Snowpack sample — Buffalo Mountain, Silverthorne, Colorado, USA (2/22/26, 2:02 PM MST)
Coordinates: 39.622, -106.113
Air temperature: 33 °F
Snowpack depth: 63 cm
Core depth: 30 cm
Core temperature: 26.6 °F
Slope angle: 11°, slope face: 116°
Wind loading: low
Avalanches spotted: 0
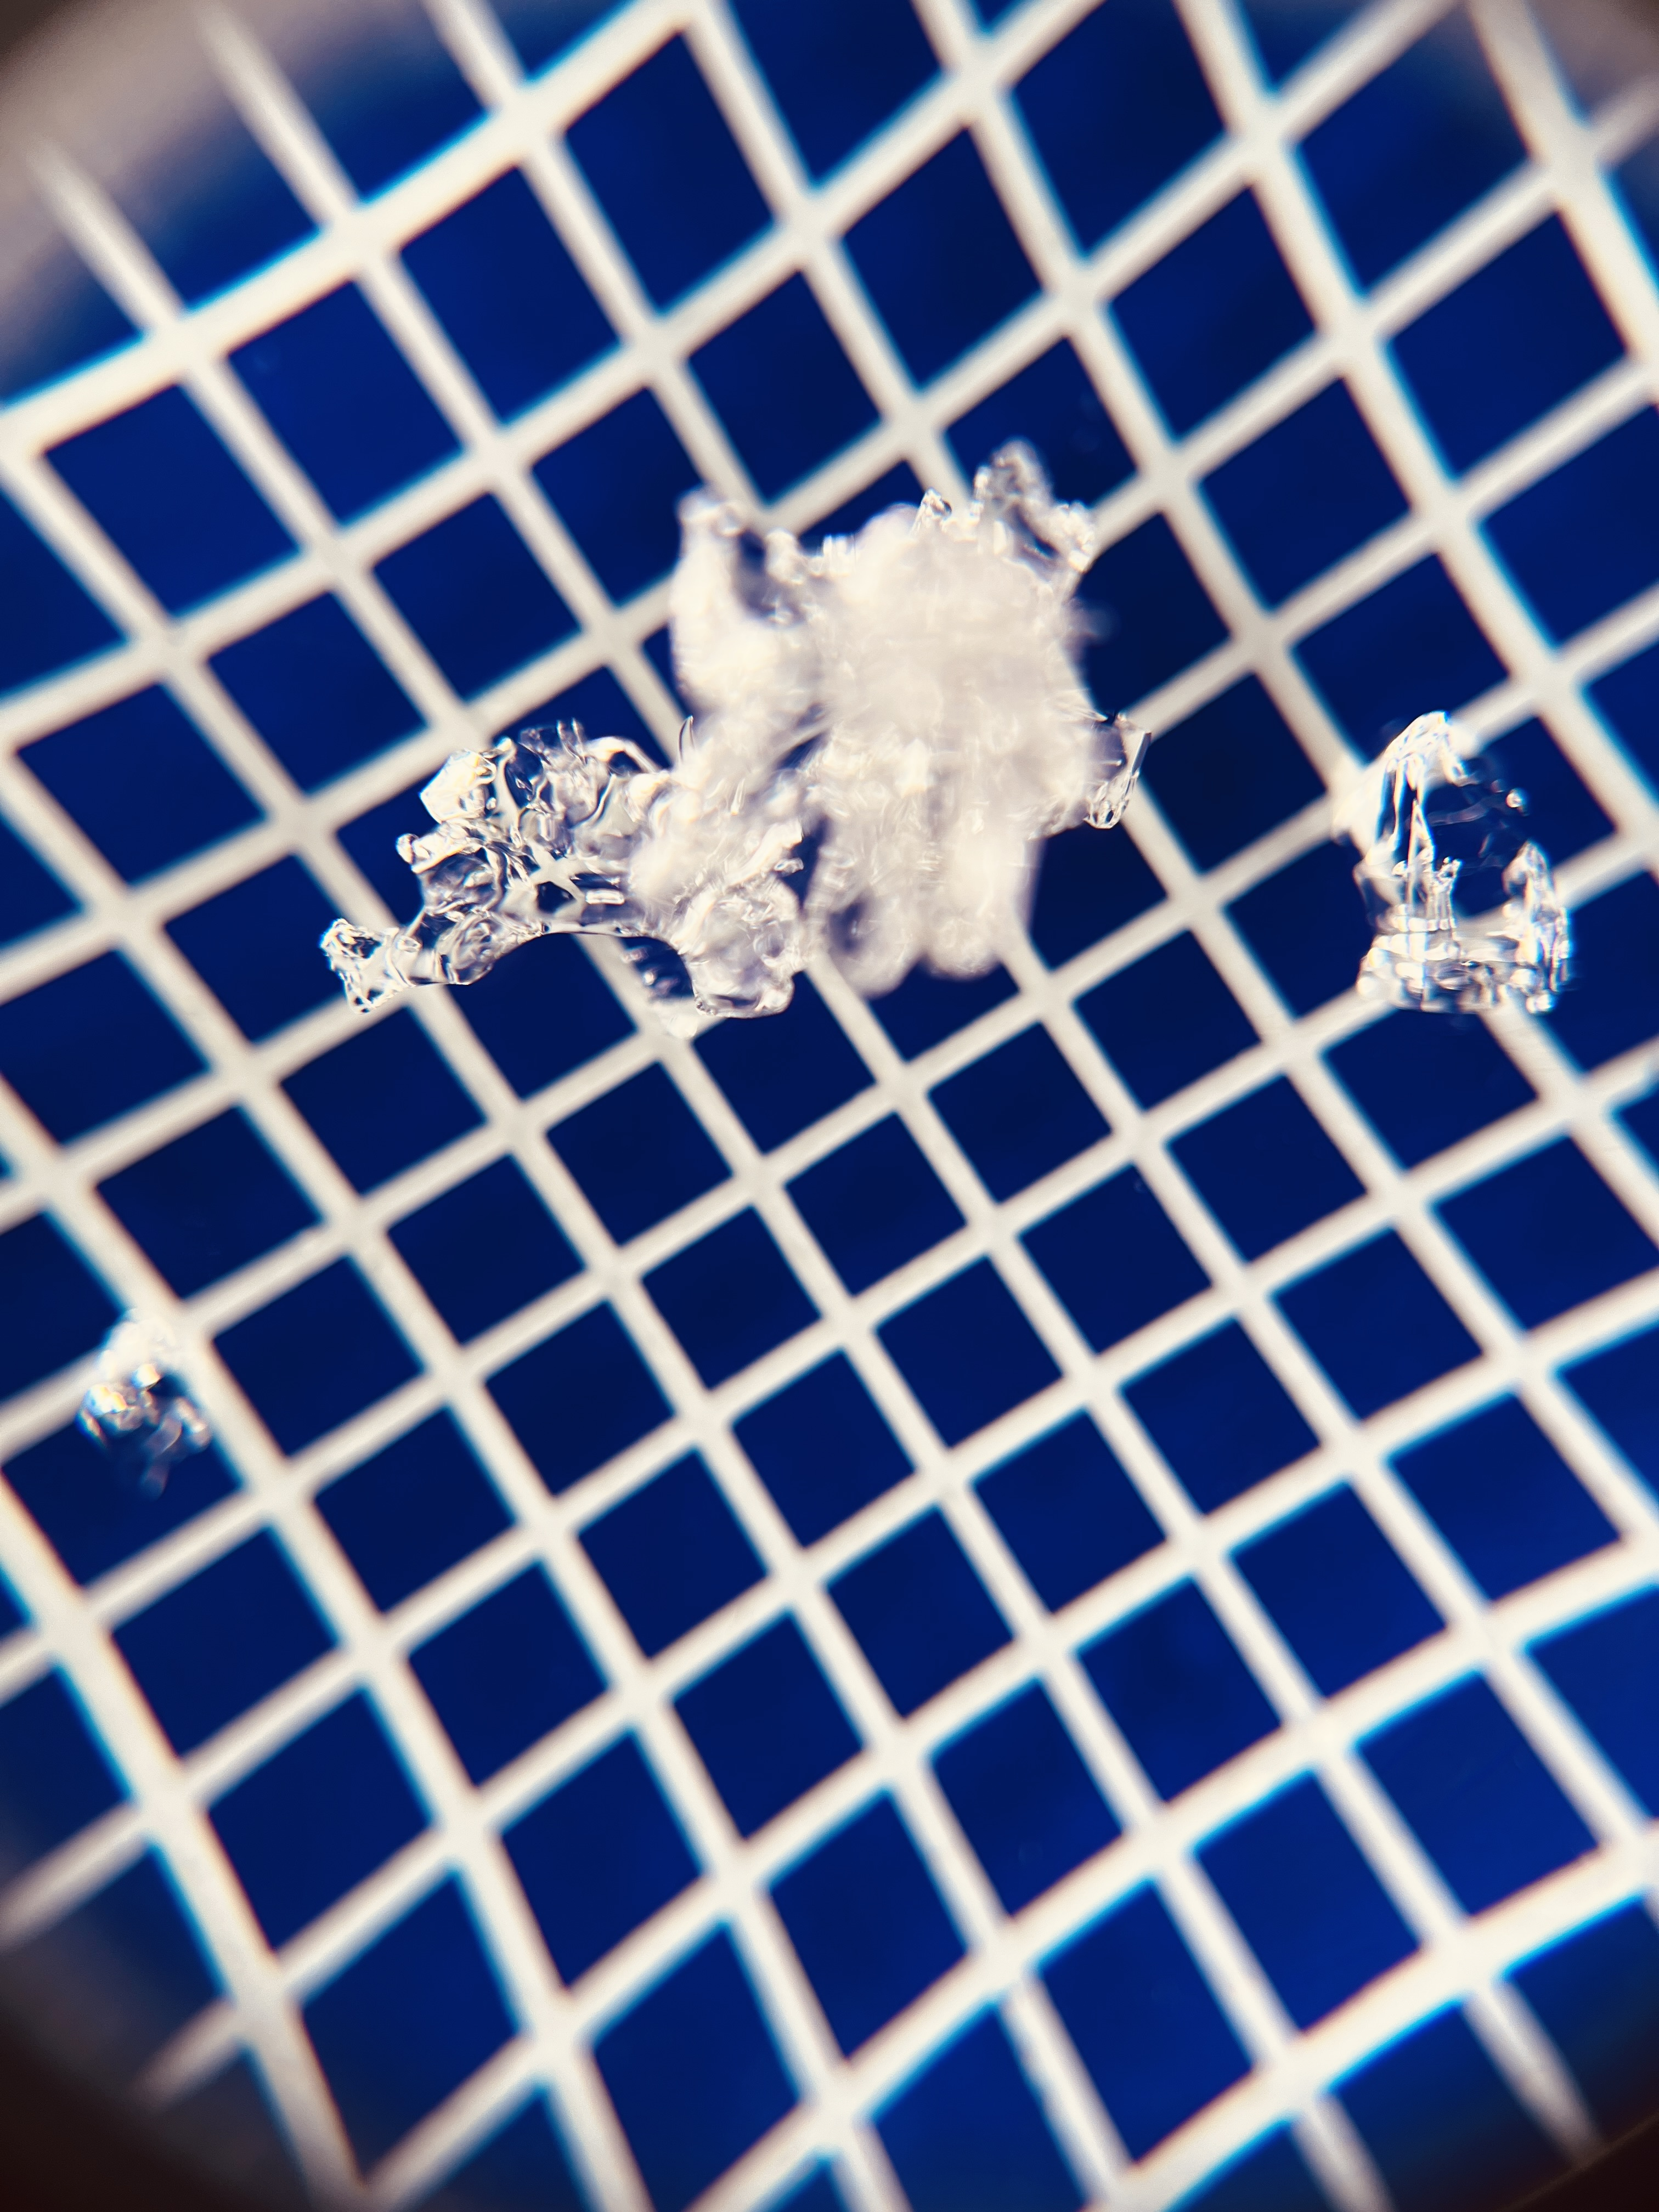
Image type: magnified_profile
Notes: In a firebreak similar to site 1, minimal wind loading with no spotted avalanches (not many faces in view though)